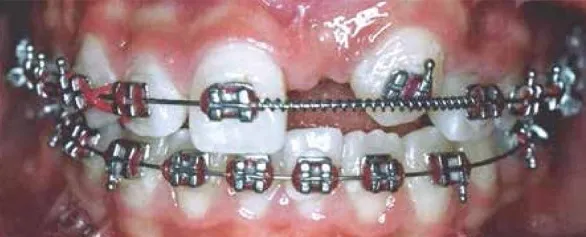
Patient's initial photograph showing fixed appliance set with transposition
between the upper left canine and lateral incisor, and the absence of upper
central incisor on the same side.
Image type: medical_photograph (oral_photograph)